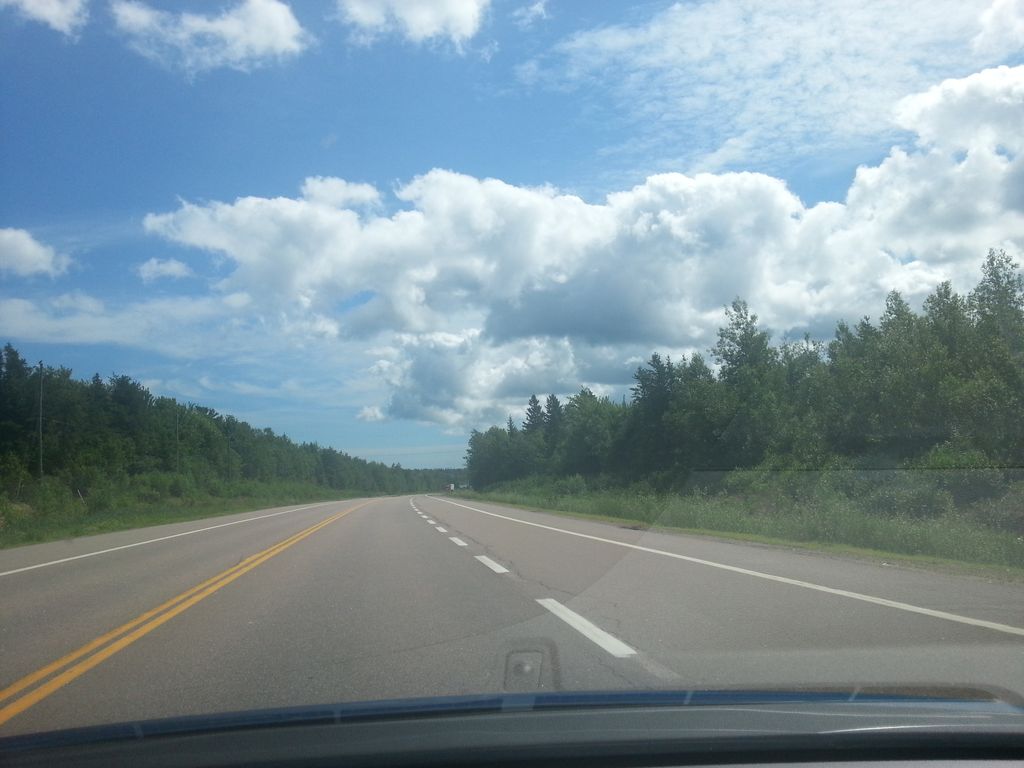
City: charlottetown